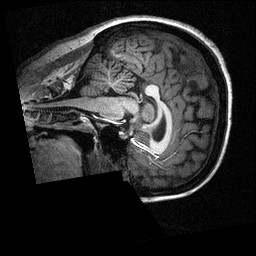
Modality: T1w
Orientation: sagittal